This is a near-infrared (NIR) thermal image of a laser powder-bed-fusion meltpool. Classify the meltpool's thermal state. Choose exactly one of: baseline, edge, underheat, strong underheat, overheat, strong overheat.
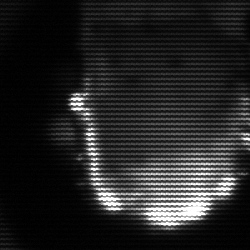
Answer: baseline